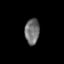
Tissue: skin
Cell type: Epithelial cells
Senescence score: 0.2384
Nuclear area (px): 366
Mean DAPI intensity: 112.918